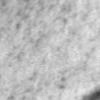
Label: no_change